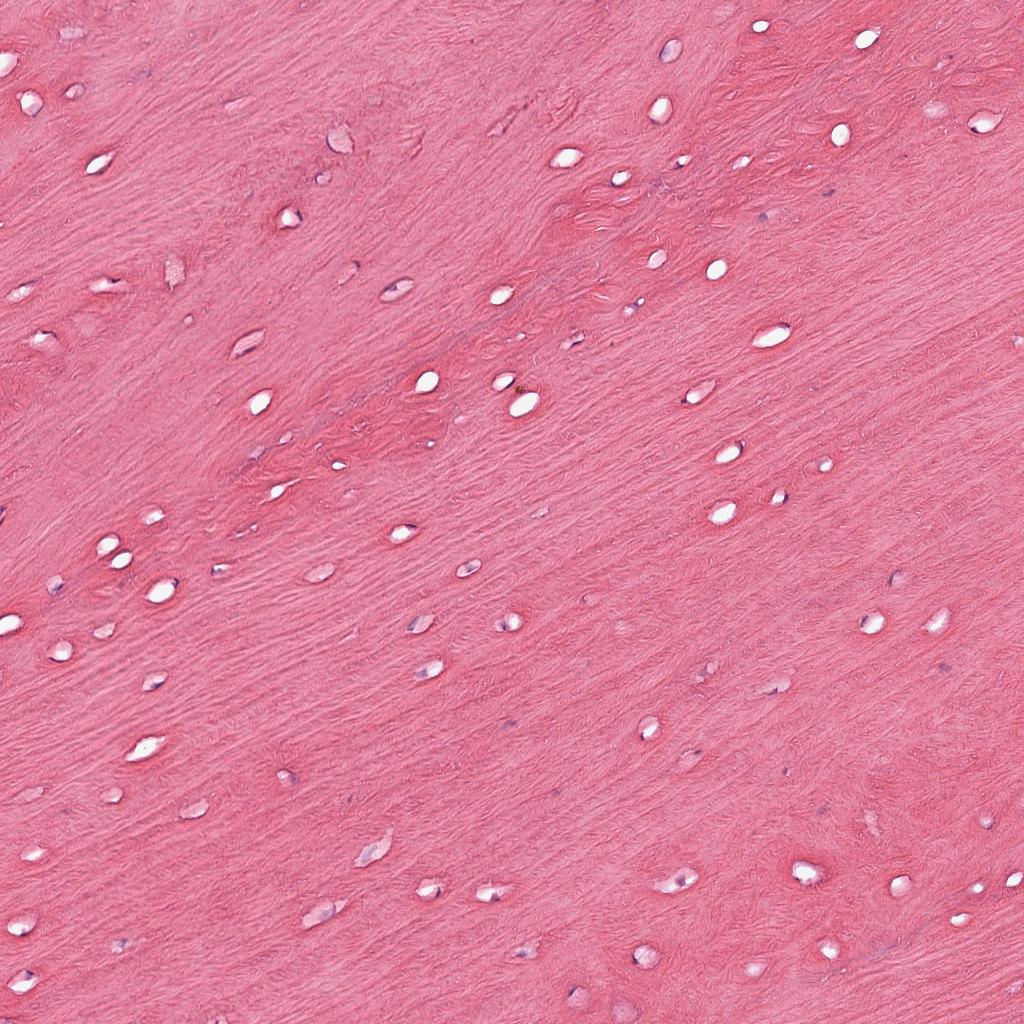
Label: Non-Tumor